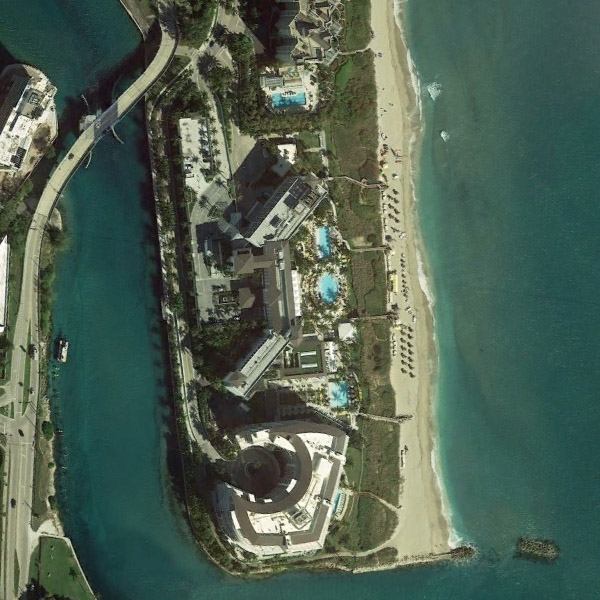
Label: Resort